Question: So I have a Grid with a MasterTableView that contains a DetailTable, and that DetailTable contains a DetailTable. Everything is correct as far as layout indentation when it renders to the screen and when I export to pdf. But the problem is when I try to export to excel. When the spreadsheet opens the MasterTableView item is say 7 columns wide. The first DetailTable item is say 5 columns wide, and the second DetailTable items are 3 columns wide. And they appear like they are center aligned so it looks like an upside down pyramid. My client does not like this and I have tried for hours now to figure out how to make the item indentations look like they do in the pdf and screen but with no luck. Is there a setting or something to make the excel render correctly or is this a bug. Below will be my grid markup, and I'll attach an image of the spreadsheet so you can see what it looks like. Thanks for any help in this issue.
'''
<telerik:RadGrid ID="RadGrid1" runat="server" ShowFooter="false" AutoGenerateColumns="false"
AllowPaging="true" AllowSorting="false" CellSpacing="5" AllowFilteringByColumn="false">
<ExportSettings HideStructureColumns="true" ExportOnlyData="true" IgnorePaging="true" OpenInNewWindow="true">
<Pdf AllowAdd="false" AllowCopy="true" AllowModify="false" AllowPrinting="true" PageTitle="ESign Sent vs Sold"
Title="ESign Sent vs Sold" PaperSize="A4" PageWidth="260mm" />
<Excel Format="Html" />
</ExportSettings>
<ClientSettings AllowExpandCollapse="true">
<Selecting AllowRowSelect="true" />
</ClientSettings>
<MasterTableView DataKeyNames="ParentID, ID" Name="DivisionTable" HierarchyLoadMode="Client" HierarchyDefaultExpanded="false" ClientDataKeyNames="ParentID, ID">
<HeaderStyle Font-Bold="true" HorizontalAlign="Left" Wrap="false" />
<ItemStyle Wrap="false" VerticalAlign="Middle" HorizontalAlign="Left" />
<AlternatingItemStyle Wrap="false" VerticalAlign="Middle" HorizontalAlign="Left" />
<FooterStyle Wrap="false" />
<DetailTables>
<telerik:GridTableView Name="RegionTable" DataKeyNames="ParentID, ID" ClientDataKeyNames="ParentID, ID" HierarchyLoadMode="Client" Width="100%" HierarchyDefaultExpanded="false" >
<DetailTables>
<telerik:GridTableView Name="BranchTable" DataKeyNames="ParentID, ID" ClientDataKeyNames="ParentID, ID" HierarchyLoadMode="Client" Width="100%" HierarchyDefaultExpanded="false" >
<Columns>
<telerik:GridTemplateColumn UniqueName="Filler" ItemStyle-Width="25px" HeaderStyle-Width="25px">
<ItemTemplate>
<span>&nbsp;</span>
</ItemTemplate>
</telerik:GridTemplateColumn>
<telerik:GridBoundColumn UniqueName="Text" DataField="Text" SortExpression="Text" HeaderText="Branch" ItemStyle-Width="300px" HeaderStyle-Width="300px" />
<telerik:GridBoundColumn UniqueName="SentCount" DataField="SentCount" SortExpression="SentCount" HeaderText="ESign Sent" ItemStyle-Width="150px" HeaderStyle-Width="150px" />
<telerik:GridBoundColumn UniqueName="SoldCount" DataField="SoldCount" SortExpression="SoldCount" HeaderText="Sold w/ ESign" />
</Columns>
</telerik:GridTableView>
</DetailTables>
<Columns>
<telerik:GridBoundColumn UniqueName="Text" DataField="Text" SortExpression="Text" HeaderText="Region" ItemStyle-Width="300px" HeaderStyle-Width="300px" />
<telerik:GridBoundColumn UniqueName="SentCount" DataField="SentCount" SortExpression="SentCount" HeaderText="ESign Sent" ItemStyle-Width="150px" HeaderStyle-Width="150px" />
<telerik:GridBoundColumn UniqueName="SoldCount" DataField="SoldCount" SortExpression="SoldCount" HeaderText="Sold w/ ESign" />
</Columns>
</telerik:GridTableView>
</DetailTables>
<Columns>
<telerik:GridBoundColumn UniqueName="Text" DataField="Text" SortExpression="Text" HeaderText="Division" ItemStyle-Width="300px" HeaderStyle-Width="300px" />
<telerik:GridBoundColumn UniqueName="SentCount" DataField="SentCount" SortExpression="SentCount" HeaderText="ESign Sent" ItemStyle-Width="150px" HeaderStyle-Width="150px" />
<telerik:GridBoundColumn UniqueName="SoldCount" DataField="SoldCount" SortExpression="SoldCount" HeaderText="Sold w/ ESign" />
</Columns>
</MasterTableView>
</telerik:RadGrid>
'''

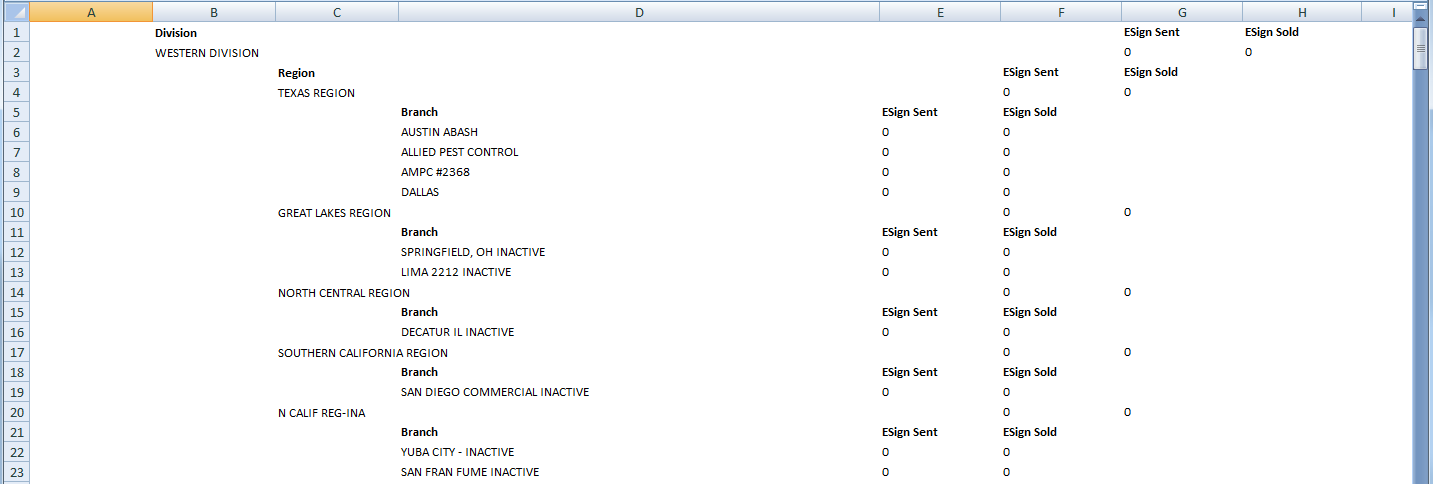
Answer: Yea, the built in Excel export functionality is unreliable.
Add an export button to your page, and try using this instead:
'''
protected void btnExport_Click(object sender, EventArgs e)
{
Response.Clear();
Response.Buffer = true;
Response.ContentType = "application/vnd.ms-excel";
Response.Charset = "";
this.EnableViewState = false;
System.IO.StringWriter oStringWriter = new System.IO.StringWriter();
System.Web.UI.HtmlTextWriter oHtmlTextWriter = new System.Web.UI.HtmlTextWriter(oStringWriter);
RadGrid1.RenderControl(oHtmlTextWriter);
Response.Write(oStringWriter.ToString());
Response.End();
}
'''